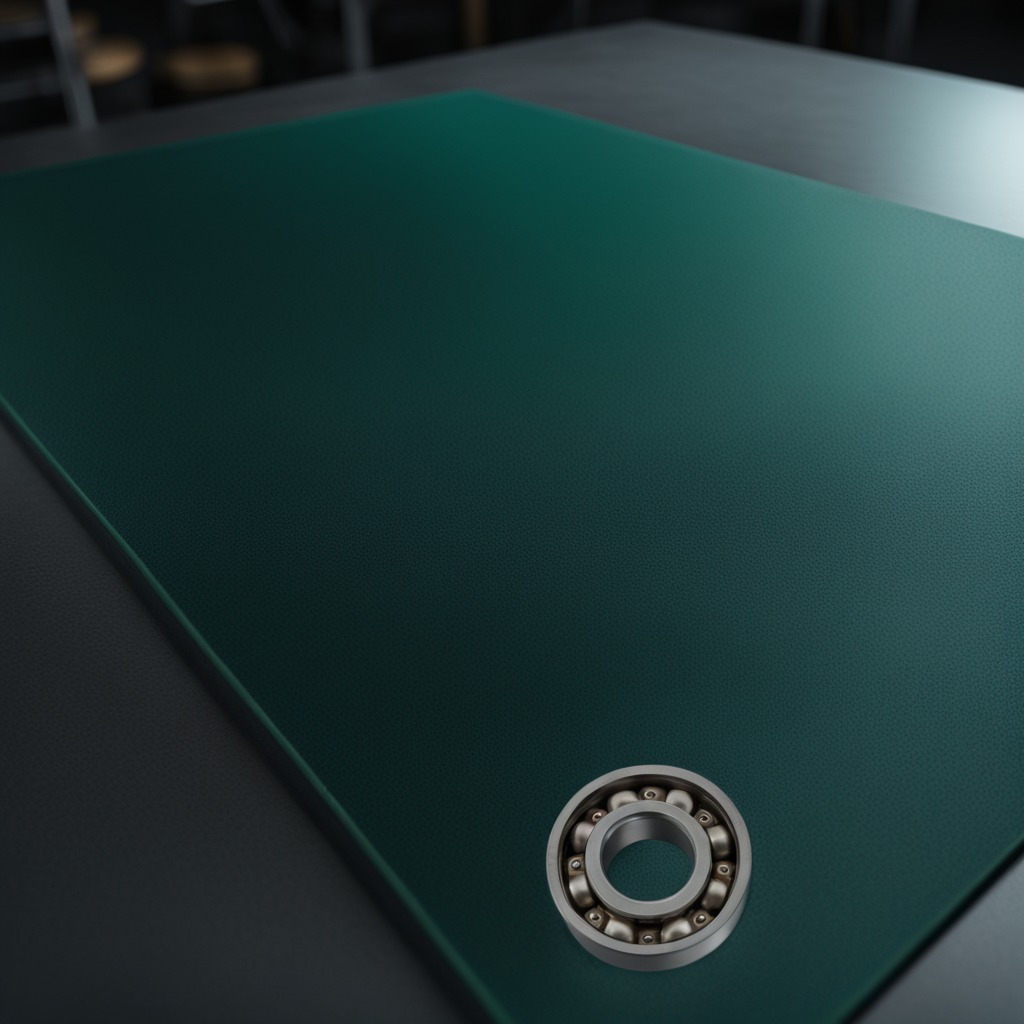
A metal ball bearing is lying on the clean granite tabletop covered with a green rubber mat inside a workshop at night dim ambient light soft shadows worn but beneath the mat.